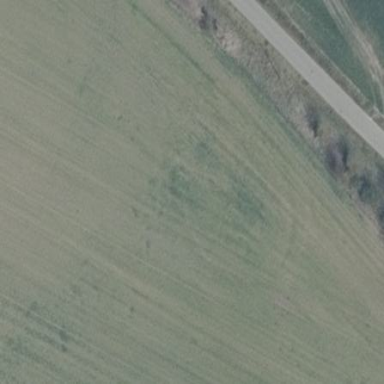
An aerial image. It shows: Area covered with grass.